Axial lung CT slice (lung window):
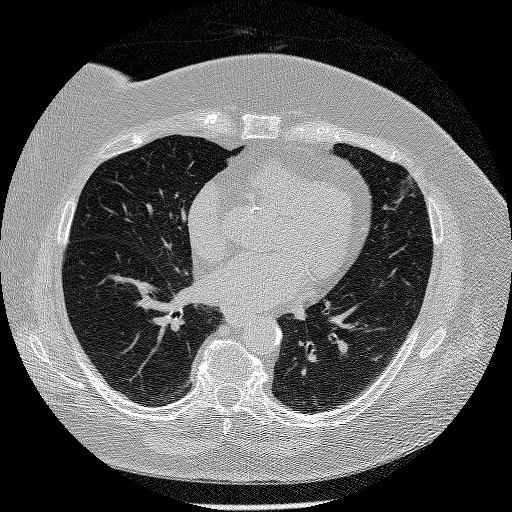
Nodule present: no